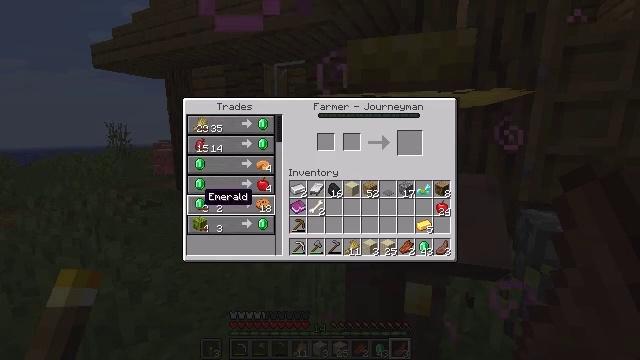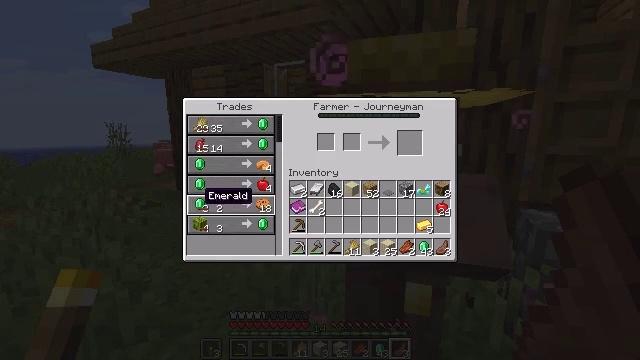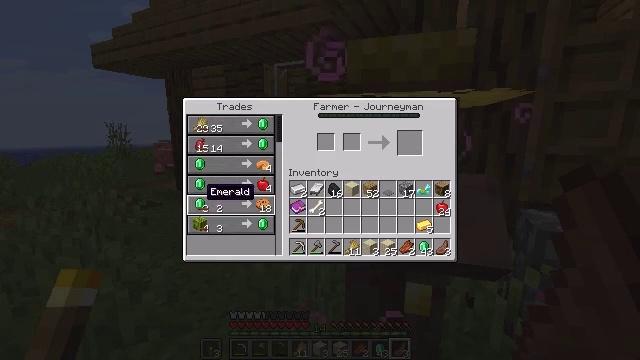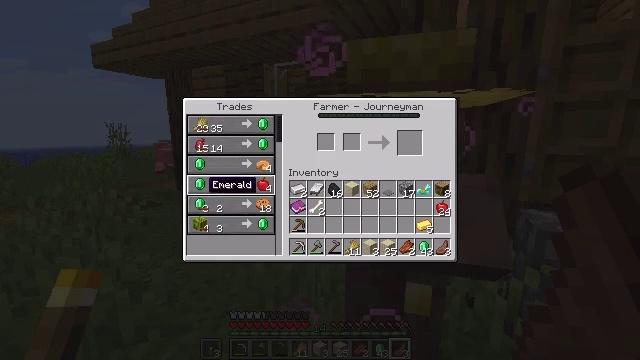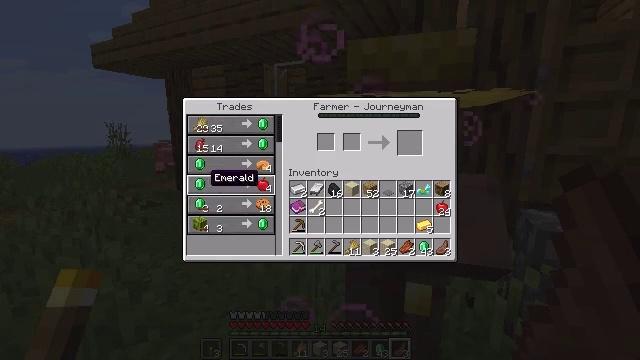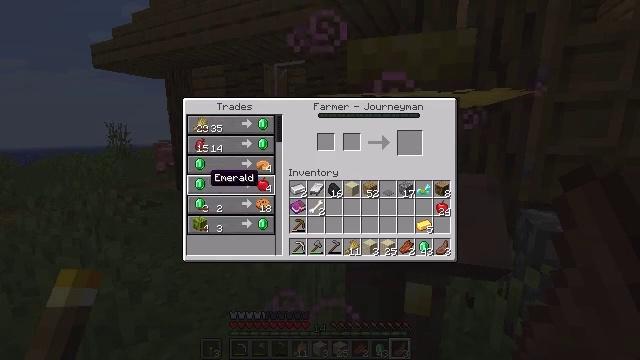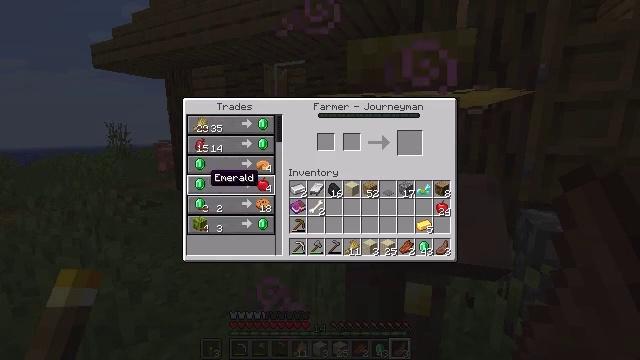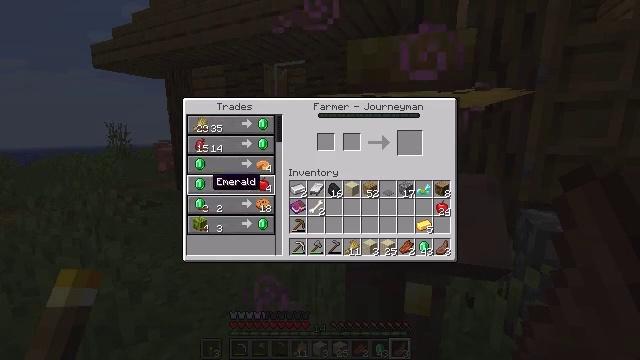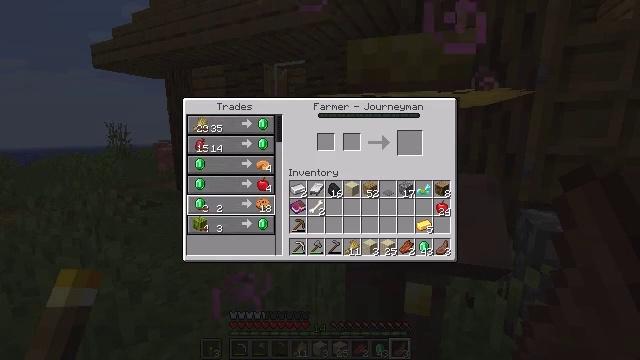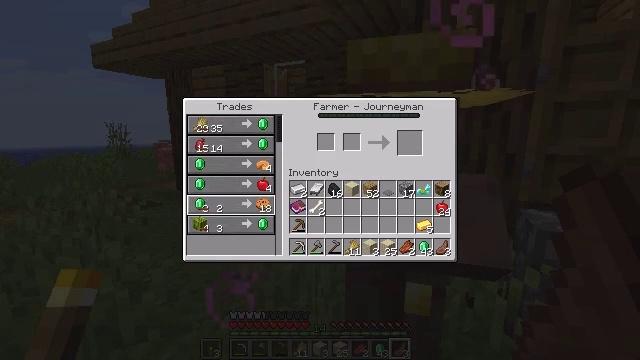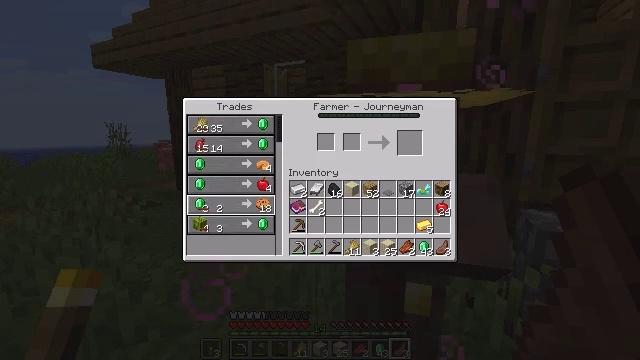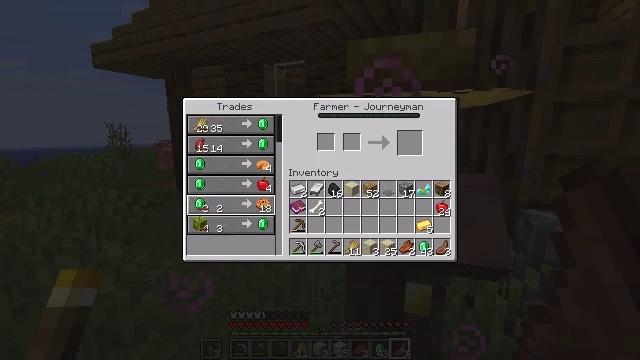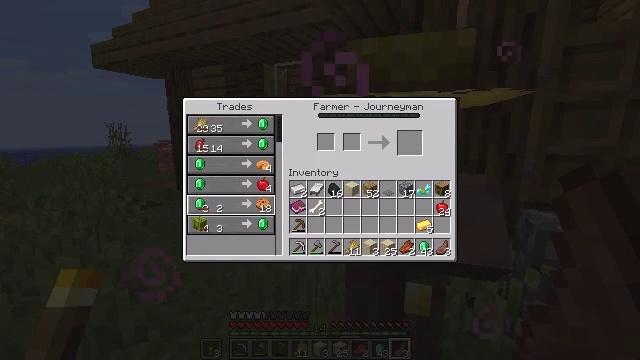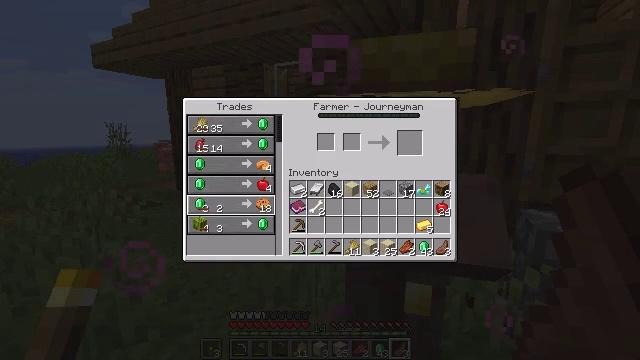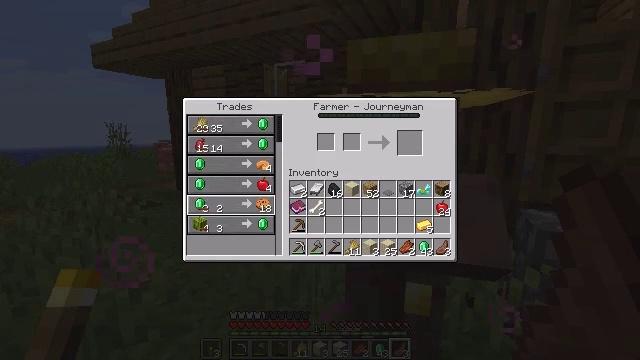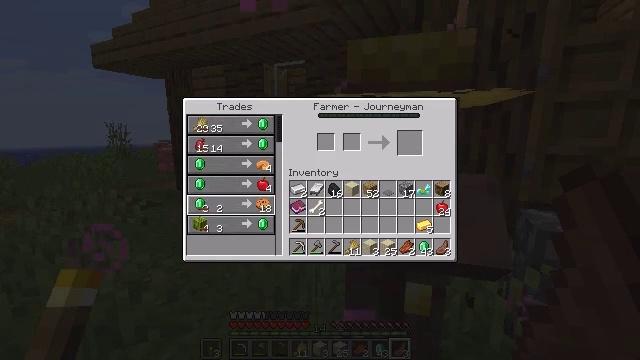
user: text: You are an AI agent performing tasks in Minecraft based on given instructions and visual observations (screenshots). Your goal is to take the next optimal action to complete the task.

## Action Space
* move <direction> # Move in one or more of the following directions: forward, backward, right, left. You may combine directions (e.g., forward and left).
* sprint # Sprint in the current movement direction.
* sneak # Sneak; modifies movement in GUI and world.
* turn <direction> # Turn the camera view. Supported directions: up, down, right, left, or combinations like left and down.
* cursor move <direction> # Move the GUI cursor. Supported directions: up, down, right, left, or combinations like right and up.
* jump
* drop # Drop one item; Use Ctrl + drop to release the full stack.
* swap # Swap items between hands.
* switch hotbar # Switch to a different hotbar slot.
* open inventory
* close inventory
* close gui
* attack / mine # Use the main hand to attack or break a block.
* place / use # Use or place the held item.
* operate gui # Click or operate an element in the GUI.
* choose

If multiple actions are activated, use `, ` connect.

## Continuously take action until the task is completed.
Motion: motion action
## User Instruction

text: Interact with the furnace to craft a brick.
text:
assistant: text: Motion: no_op
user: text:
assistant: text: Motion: no_op
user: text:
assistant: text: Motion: cursor move up
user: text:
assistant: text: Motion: no_op
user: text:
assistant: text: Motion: no_op
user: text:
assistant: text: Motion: no_op
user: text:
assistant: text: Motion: no_op
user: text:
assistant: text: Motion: cursor move down
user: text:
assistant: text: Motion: no_op
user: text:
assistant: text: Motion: no_op
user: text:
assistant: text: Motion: no_op
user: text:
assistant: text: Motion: no_op
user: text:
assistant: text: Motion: no_op
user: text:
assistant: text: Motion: no_op
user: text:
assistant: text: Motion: no_op
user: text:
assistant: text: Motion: no_op
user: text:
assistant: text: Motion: no_op
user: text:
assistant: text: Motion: no_op
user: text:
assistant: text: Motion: no_op
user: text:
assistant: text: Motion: close gui
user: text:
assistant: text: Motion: no_op
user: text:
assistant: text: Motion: turn left
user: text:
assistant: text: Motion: turn left and down
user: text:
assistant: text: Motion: turn left and down
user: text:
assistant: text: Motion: turn left
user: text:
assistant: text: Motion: no_op
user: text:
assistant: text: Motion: move forward
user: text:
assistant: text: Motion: move forward
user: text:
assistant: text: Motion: move forward
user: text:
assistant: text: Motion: move forward